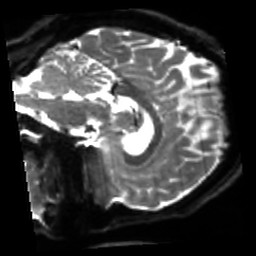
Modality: sbref
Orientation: sagittal
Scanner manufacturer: siemens
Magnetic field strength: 3 T
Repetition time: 4 s
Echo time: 0.0594 s